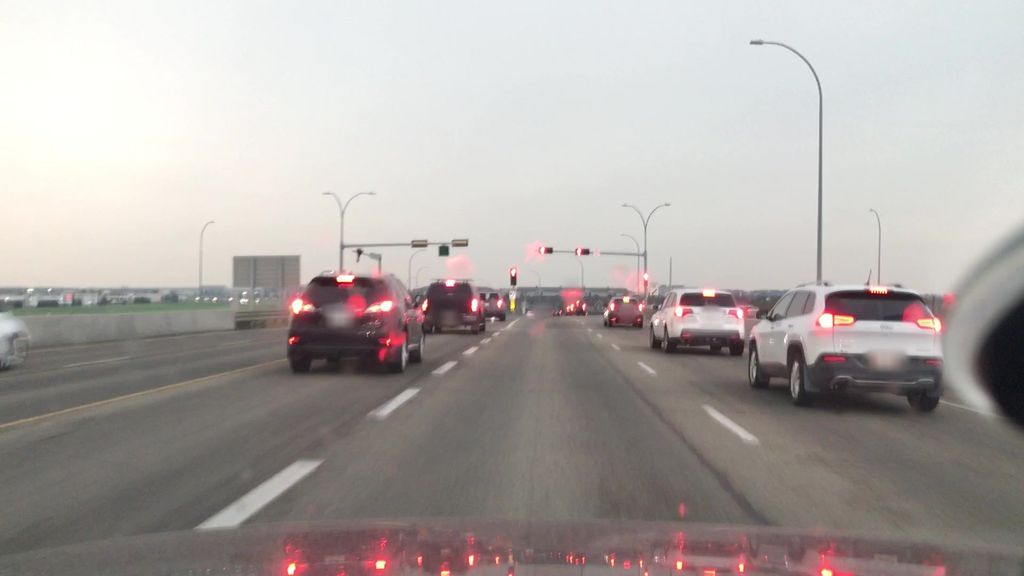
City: edmonton